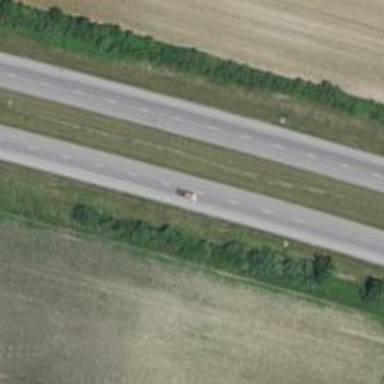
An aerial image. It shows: Motorway.